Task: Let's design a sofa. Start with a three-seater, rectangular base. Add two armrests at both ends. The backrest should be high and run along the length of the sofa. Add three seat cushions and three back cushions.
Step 85:
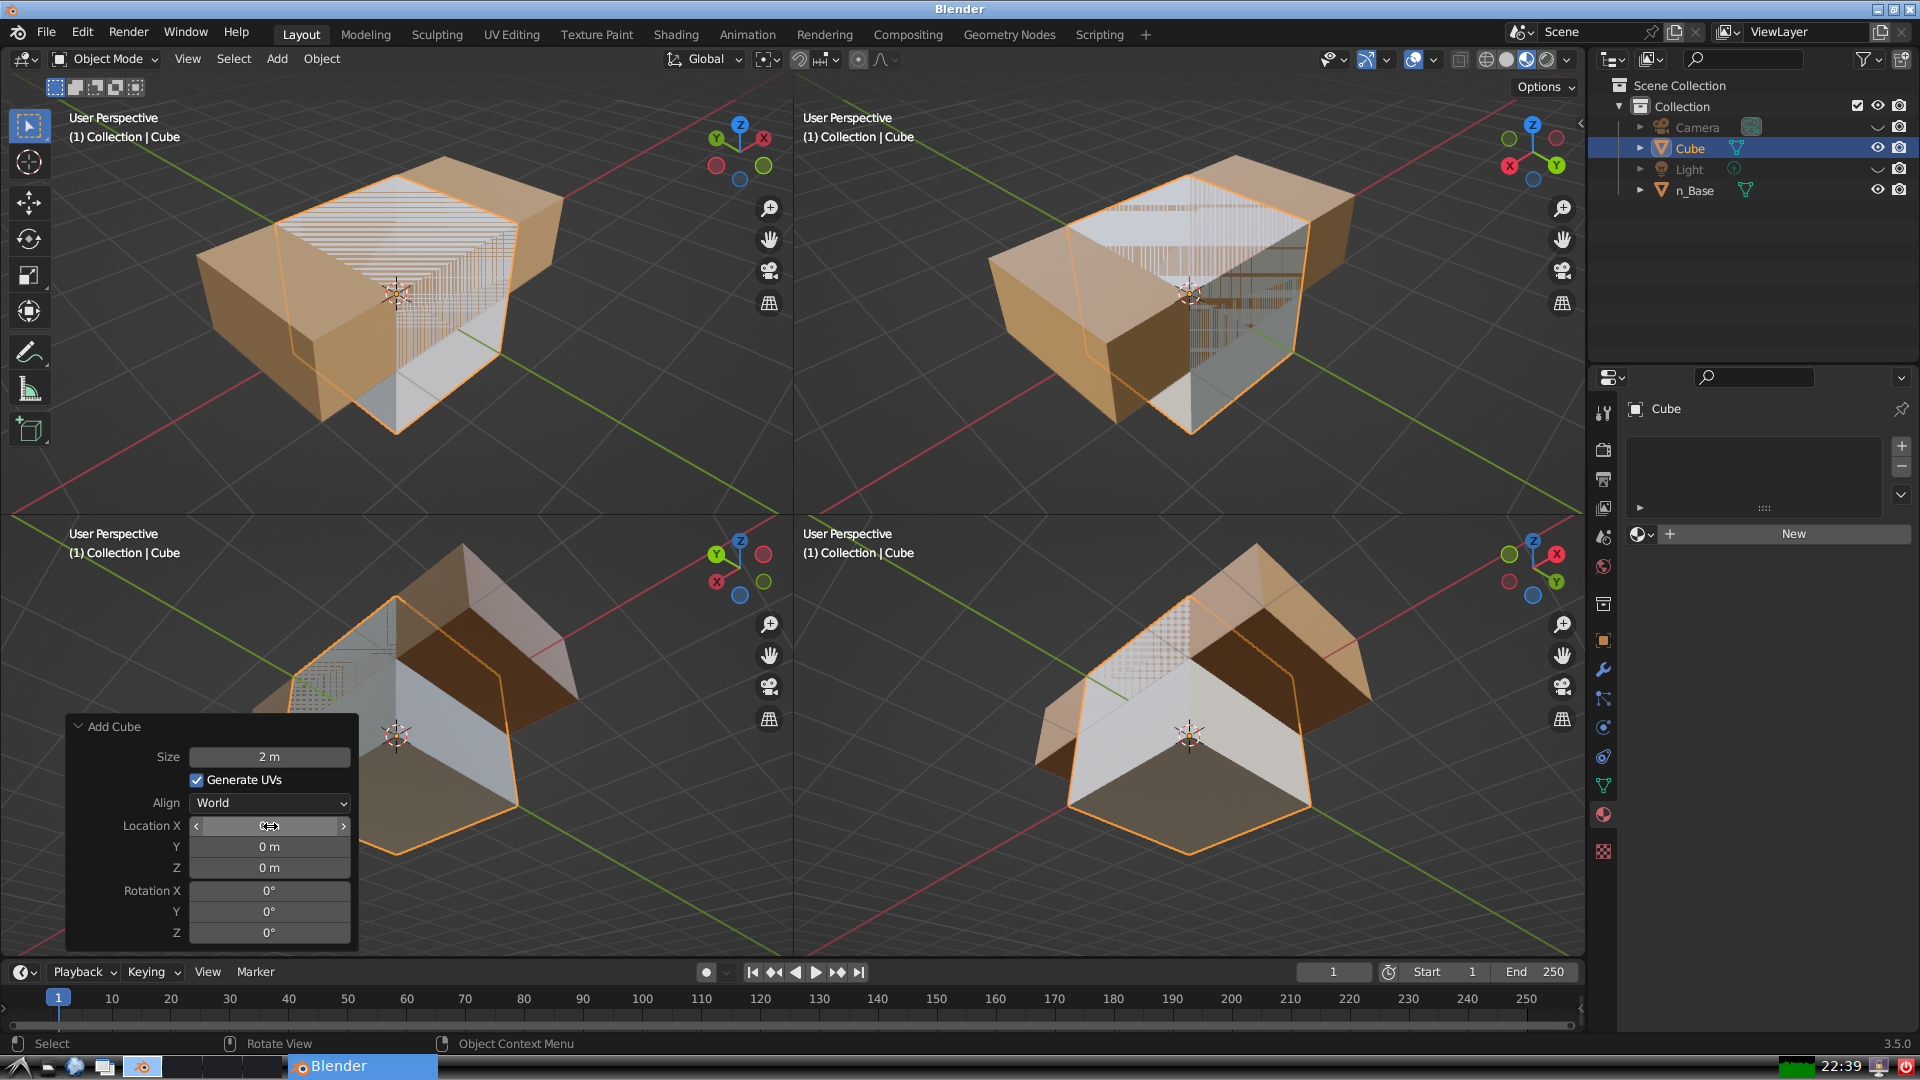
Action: click: no